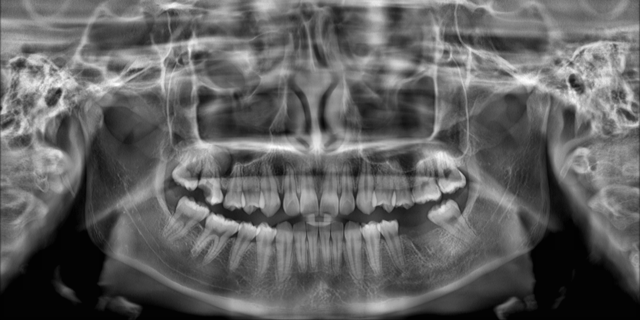
adult